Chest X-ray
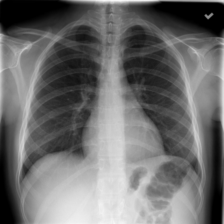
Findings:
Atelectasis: negative
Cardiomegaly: negative
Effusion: negative
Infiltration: negative
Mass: negative
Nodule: negative
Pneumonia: negative
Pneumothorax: negative
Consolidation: negative
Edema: negative
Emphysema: negative
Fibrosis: negative
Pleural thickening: negative
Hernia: negative